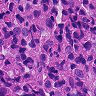
Metastatic tissue present: yes